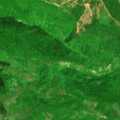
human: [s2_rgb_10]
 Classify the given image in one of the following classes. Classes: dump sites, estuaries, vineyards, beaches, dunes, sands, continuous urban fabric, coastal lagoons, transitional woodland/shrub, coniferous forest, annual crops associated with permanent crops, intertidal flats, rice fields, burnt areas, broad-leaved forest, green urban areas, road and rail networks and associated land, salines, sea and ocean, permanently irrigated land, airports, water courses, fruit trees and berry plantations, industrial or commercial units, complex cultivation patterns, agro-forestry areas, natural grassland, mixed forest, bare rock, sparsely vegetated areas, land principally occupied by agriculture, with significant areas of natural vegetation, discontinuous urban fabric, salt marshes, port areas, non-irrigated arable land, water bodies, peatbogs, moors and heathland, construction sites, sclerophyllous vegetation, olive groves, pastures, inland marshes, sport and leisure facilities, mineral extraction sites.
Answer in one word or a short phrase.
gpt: land principally occupied by agriculture, with significant areas of natural vegetation, broad-leaved forest, mixed forest, transitional woodland/shrub